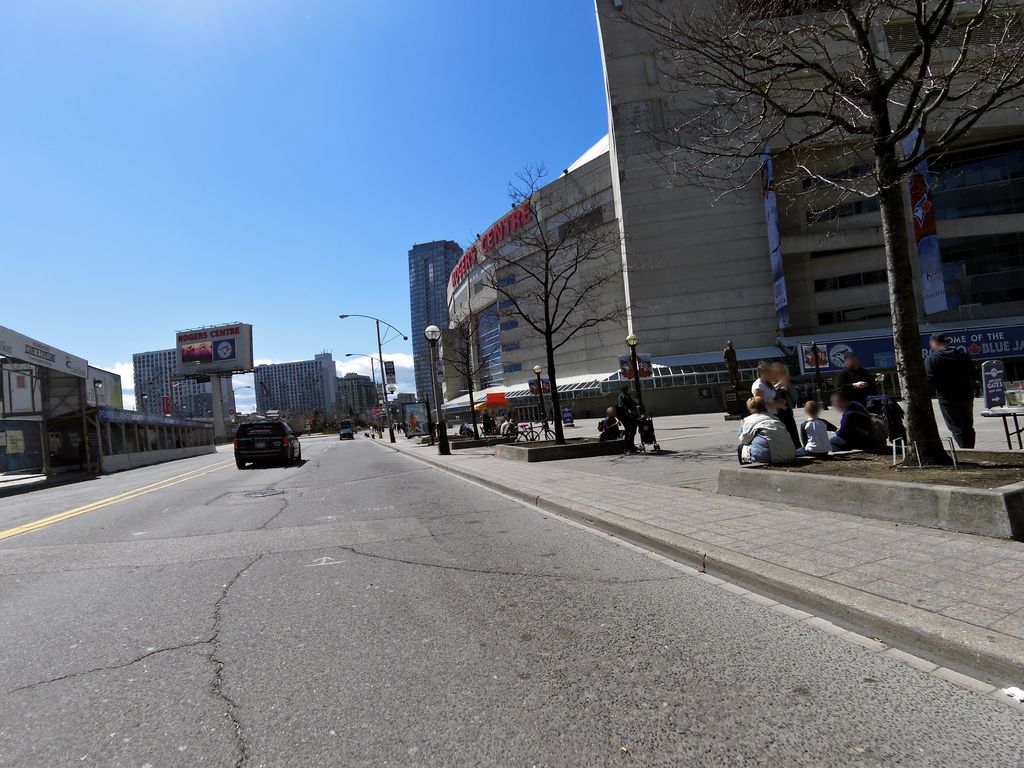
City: toronto